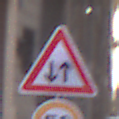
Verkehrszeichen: Gegenverkehr
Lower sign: Geschwindigkeit50
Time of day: MorningAfternoon
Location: Outdoor (Urban)
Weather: PartlyCloudy
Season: NotSpecified
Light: Natural